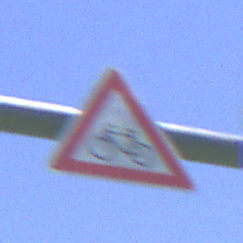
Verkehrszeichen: RadverkehrRechts
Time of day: Midday
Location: Outdoor (Nature)
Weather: Clear
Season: Summer
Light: Natural